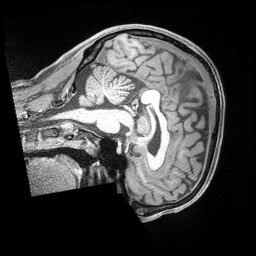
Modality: T1w
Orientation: sagittal
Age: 38
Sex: male
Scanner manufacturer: siemens
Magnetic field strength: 3 T
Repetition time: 2 s
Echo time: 0.00211 s